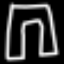
Label: pants